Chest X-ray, AP view. Patient: 19 years old, sex M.
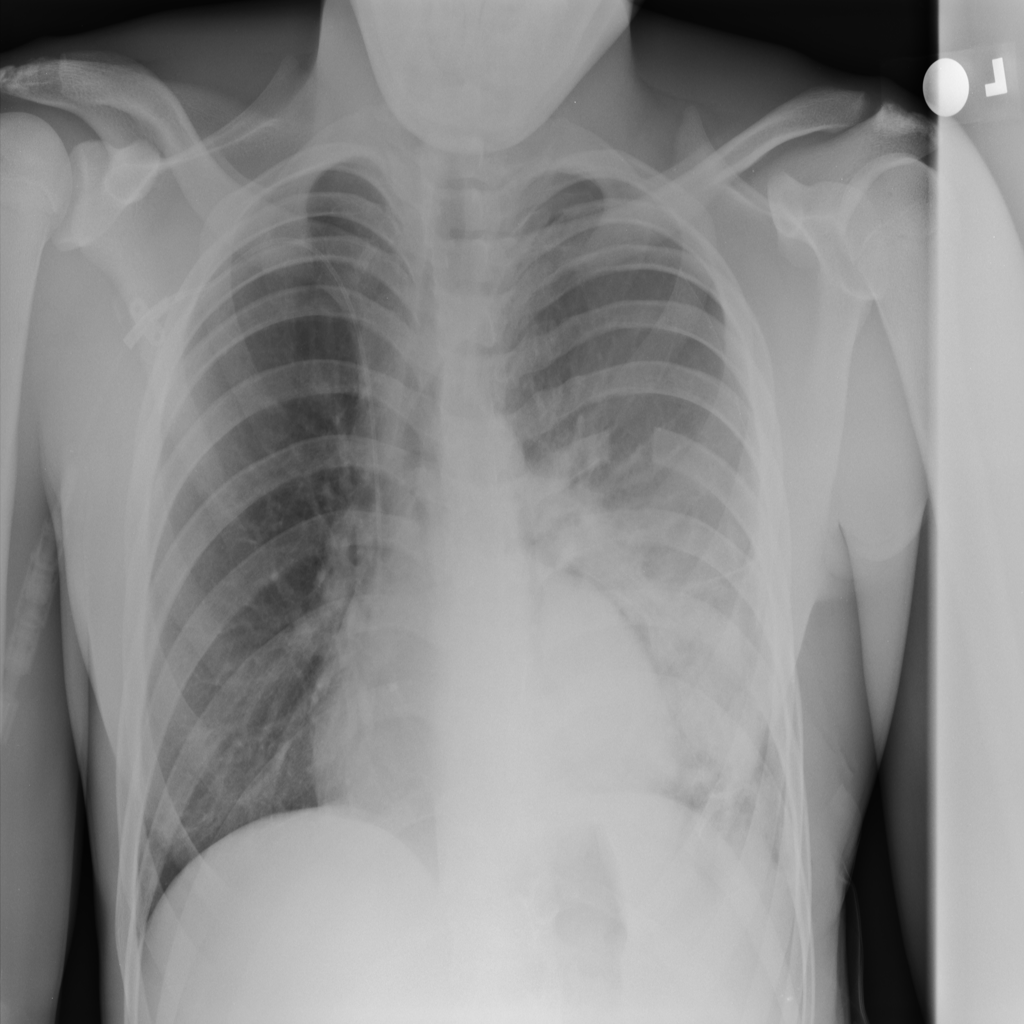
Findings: Pneumothorax